Question: Here is my problem. I would like to write a primitive MultiRenameTool (the rename part is not important yet).
You could browse the directories on the left side (JTree), and when you select one, you could see its content on the right side (JTable - just the files).

The problem is, that I can't figure out how to pass the the selected directory to the JTable's list.
I've used the code of Kirill Grouchnikov for the JTree and I slighty modified it.
'''
import java.awt.BorderLayout;
import java.awt.Component;
import java.io.File;
import java.io.FileFilter;
import java.util.*;
import javax.swing.*;
import javax.swing.event.TreeSelectionEvent;
import javax.swing.event.TreeSelectionListener;
import javax.swing.filechooser.FileSystemView;
import javax.swing.tree.DefaultTreeCellRenderer;
import javax.swing.tree.TreeNode;
import javax.swing.tree.TreePath;
import javax.swing.tree.TreeSelectionModel;
/**
* @author Kirill Grouchnikov
*/
public class FileTreePanel extends JPanel {
protected static FileSystemView fsv = FileSystemView.getFileSystemView();
private JTree tree;
//At first I was trying this - but it is wrong.
public static File current;
private static class FileTreeCellRenderer extends DefaultTreeCellRenderer {
private Map<String, Icon> iconCache = new HashMap<String, Icon>();
private Map<File, String> rootNameCache = new HashMap<File, String>();
@Override
public Component getTreeCellRendererComponent(JTree tree, Object value, boolean sel, boolean expanded, boolean leaf, int row, boolean hasFocus) {
FileTreeNode ftn = (FileTreeNode) value;
File file = ftn.file;
String filename = "";
if (file != null) {
if (ftn.isFileSystemRoot) {
filename = this.rootNameCache.get(file);
if (filename == null) {
filename = fsv.getSystemDisplayName(file);
this.rootNameCache.put(file, filename);
}
} else {
filename = file.getName();
}
}
JLabel result = (JLabel) super.getTreeCellRendererComponent(tree, filename, sel, expanded, leaf, row, hasFocus);
if (file != null) {
Icon icon = this.iconCache.get(filename);
if (icon == null) {
icon = fsv.getSystemIcon(file);
this.iconCache.put(filename, icon);
}
result.setIcon(icon);
}
return result;
}
}
private static class FileTreeNode implements TreeNode {
private File file;
private File[] children;
private TreeNode parent;
private boolean isFileSystemRoot;
public FileTreeNode(File file, boolean isFileSystemRoot, TreeNode parent) {
this.file = file;
this.isFileSystemRoot = isFileSystemRoot;
this.parent = parent;
this.children = this.file.listFiles(new FileFilter() {
//!Modification here - display only the directories
@Override
public boolean accept(File file) {
return file.isDirectory();
}
});
if (this.children == null) {
this.children = new File[0];
}
//obliviously wrong "solution" :(
current = file;
}
public FileTreeNode(File[] children) {
this.file = null;
this.parent = null;
this.children = children;
}
@Override
public Enumeration<?> children() {
final int elementCount = this.children.length;
return new Enumeration<File>() {
int count = 0;
@Override
public boolean hasMoreElements() {
return this.count < elementCount;
}
@Override
public File nextElement() {
if (this.count < elementCount) {
return FileTreeNode.this.children[this.count++];
}
throw new NoSuchElementException("Nincs tobb elem.");
}
};
}
@Override
public boolean getAllowsChildren() {
return true;
}
@Override
public TreeNode getChildAt(int childIndex) {
return new FileTreeNode(this.children[childIndex],
this.parent == null, this);
}
@Override
public int getChildCount() {
return this.children.length;
}
@Override
public int getIndex(TreeNode node) {
FileTreeNode ftn = (FileTreeNode) node;
for (int i = 0; i < this.children.length; i++) {
if (ftn.file.equals(this.children[i])) {
return i;
}
}
return -1;
}
@Override
public TreeNode getParent() {
return this.parent;
}
@Override
public boolean isLeaf() {
return (this.getChildCount() == 0);
}
}
public FileTreePanel() {
super();
this.setLayout(new BorderLayout());
File[] roots = File.listRoots();
FileTreeNode rootTreeNode = new FileTreeNode(roots);
this.tree = new JTree(rootTreeNode);
this.tree.getSelectionModel().setSelectionMode(TreeSelectionModel.SINGLE_TREE_SELECTION);
this.tree.setCellRenderer(new FileTreeCellRenderer());
this.tree.setRootVisible(true);
this.tree.addTreeSelectionListener(new JTreeSelectionListener());
JScrollPane jsp = new JScrollPane(this.tree);
this.add(jsp, BorderLayout.CENTER);
}
private class JTreeSelectionListener implements TreeSelectionListener {
@Override
public void valueChanged(TreeSelectionEvent jtsl) {
TreePath o = jtsl.getPath();
System.out.println(o);
System.out.println(current);
SelectionList.listBuilder(current);
}
}
}
'''
The most important part is at the end, at the TreeSelectionEvent. Here somehow I should be able to convert/make/cast a File from the actually selected Directory.
'''
import java.awt.BorderLayout;
import java.awt.Color;
import java.io.File;
import java.io.FileFilter;
import javax.swing.JPanel;
import javax.swing.JScrollPane;
import javax.swing.JTable;
public class SelectionList extends JPanel {
private static FilesData data;
private static JTable table;
public SelectionList() {
super();
data = new FilesData();
table = new JTable(data);
table.setFillsViewportHeight(true);
table.setShowGrid(true);
table.setGridColor(Color.BLACK);
JScrollPane jsp = new JScrollPane(table);
this.add(jsp, BorderLayout.CENTER);
}
public static void listBuilder(final File f) {
data.files.clear();
File[] fs = f.listFiles(new FileFilter() {
@Override
public boolean accept(File file) {
return file.isFile();
}
});
if (fs != null) {
for (File m : fs) {
Files ujFile = new Files(m, m.isHidden(), Menu.checkAll.getState());
if (!m.isHidden() || Menu.hiddenFilesVisibility.getState()) {
data.files.add(ujFile);
}
}
}
table.repaint();
}
}
'''
It is interesting because of the listBuilder function. I think it is enough information, but if you need my other classes too, I will upload it. I appreciate any help! Thank you all in avance. Anyone? :(
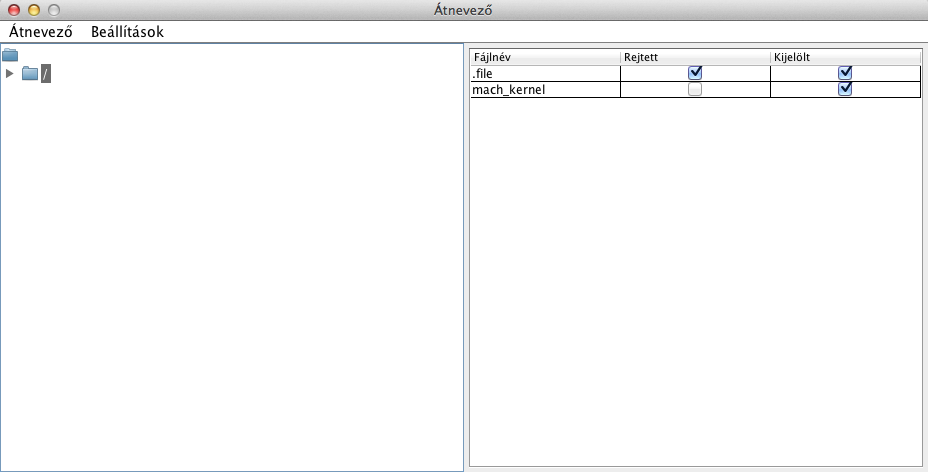
Answer: The following snippet shows how you may get the file from the path inside 'valueChanged':
'''
public void valueChanged(TreeSelectionEvent jtsl) {
TreePath path = jtsl.getPath();
FileTreeNode filenode = (FileTreeNode) path.getLastPathComponent();
File file = filenode.file;
...
}
'''